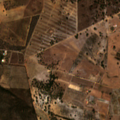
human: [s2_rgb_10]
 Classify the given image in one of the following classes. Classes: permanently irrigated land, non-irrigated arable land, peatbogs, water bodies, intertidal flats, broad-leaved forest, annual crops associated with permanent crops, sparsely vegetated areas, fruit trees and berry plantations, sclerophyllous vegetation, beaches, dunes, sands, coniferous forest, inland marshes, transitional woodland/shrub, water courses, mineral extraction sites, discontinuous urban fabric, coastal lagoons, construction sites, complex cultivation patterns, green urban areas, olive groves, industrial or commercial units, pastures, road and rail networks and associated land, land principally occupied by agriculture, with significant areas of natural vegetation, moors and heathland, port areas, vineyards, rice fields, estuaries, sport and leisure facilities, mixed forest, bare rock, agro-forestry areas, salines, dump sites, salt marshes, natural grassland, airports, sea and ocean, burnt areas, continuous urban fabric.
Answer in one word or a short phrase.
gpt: non-irrigated arable land, complex cultivation patterns, land principally occupied by agriculture, with significant areas of natural vegetation, transitional woodland/shrub